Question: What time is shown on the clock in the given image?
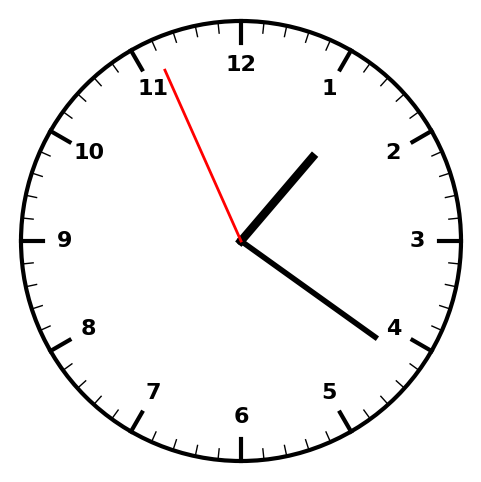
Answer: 01:20:56